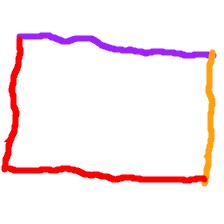
Shape: rectangle